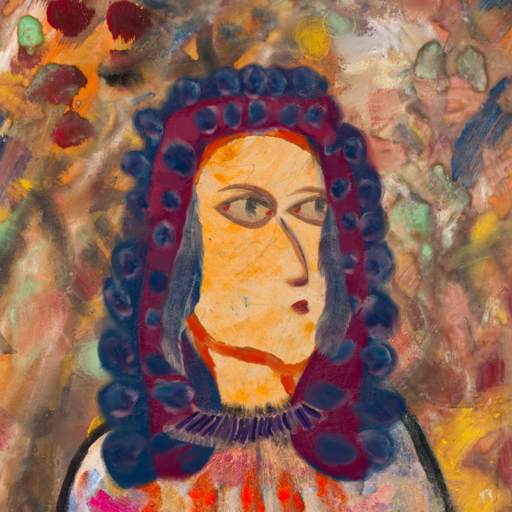
Background: Mother_And_Son_Mother, Head And Neck Side: Experience, Face Side: GypsyMother, Bust: Childish, Hair Side: Hill_Girl, Head Accessory: Blank, Second Necklace: Blank, Necklace: HillGirl, Baby: Blank